Question: What is the earliest alarm time?
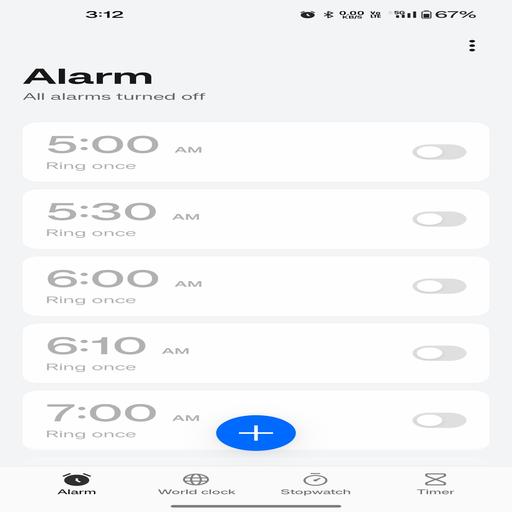
Answer: 05:00:00